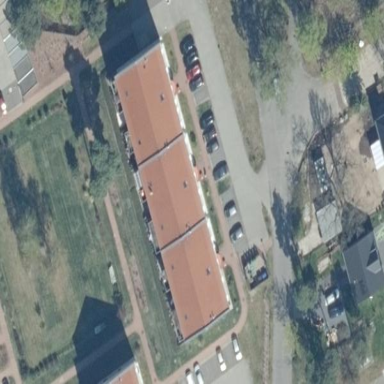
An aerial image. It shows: Building.